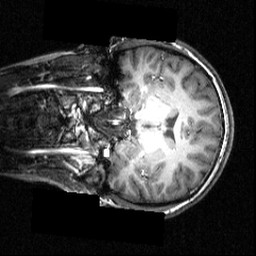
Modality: T1w
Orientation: coronal
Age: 18
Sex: female
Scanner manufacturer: siemens
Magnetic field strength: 3.951 T
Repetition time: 1.5 s
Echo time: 0.00335 s